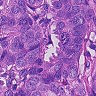
Metastatic tissue present: yes